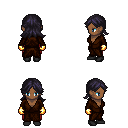
a pixel art fantasy rpg character, female body template, human, dark skin, brown robe, red pants, raven loose hair, gold gloves, black shoes, four views (front, back, left, right), 2x2 character sprite sheet, small pixel art, hard edges, no anti-aliasing